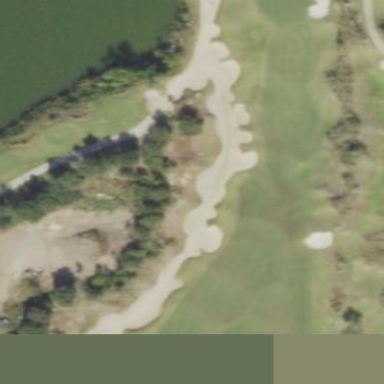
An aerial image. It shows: Golf fairway surrounded by grass.